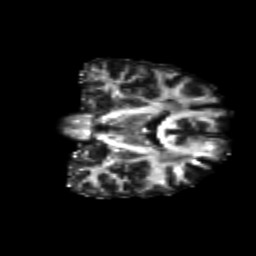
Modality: FA
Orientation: coronal
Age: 43
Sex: male
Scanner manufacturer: siemens
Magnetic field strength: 3 T
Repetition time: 8.6 s
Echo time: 0.095 s